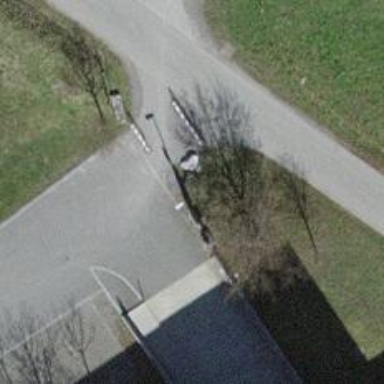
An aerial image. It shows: Cycle barrier.